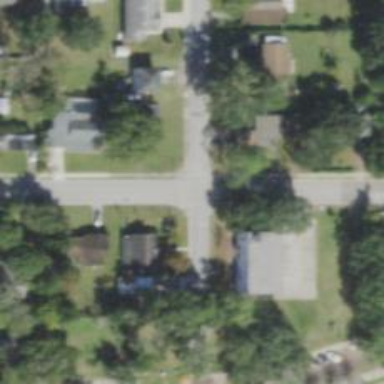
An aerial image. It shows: Residential road with sidewalk on the left.